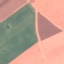
Land use / land cover class: AnnualCrop